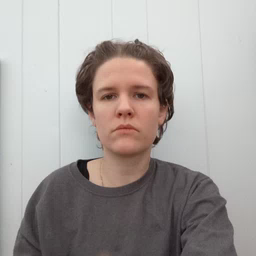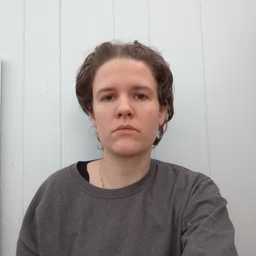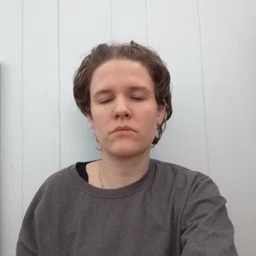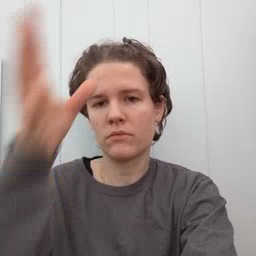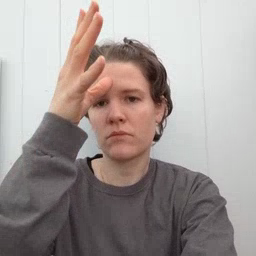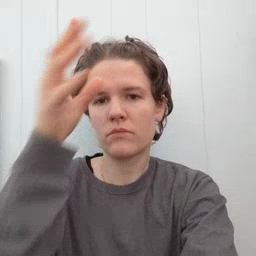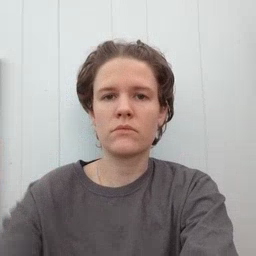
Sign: dad